Aerial crown-view tile of a tropical tree (Barro Colorado Island, Panama), acquired 20240918:
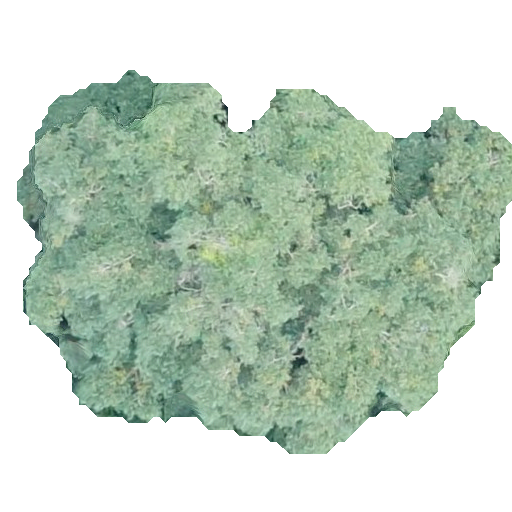
Species: Chrysophyllum cainito
GBIF accepted scientific name: Chrysophyllum cainito
Crown area: 218.951 m²